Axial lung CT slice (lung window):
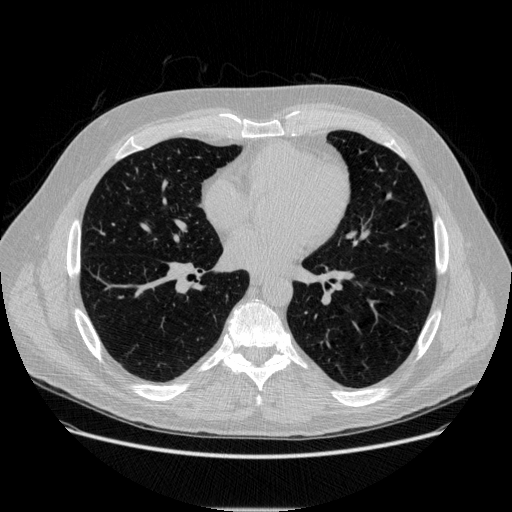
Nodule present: no